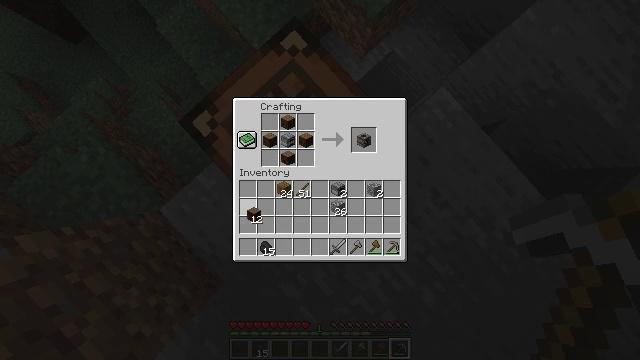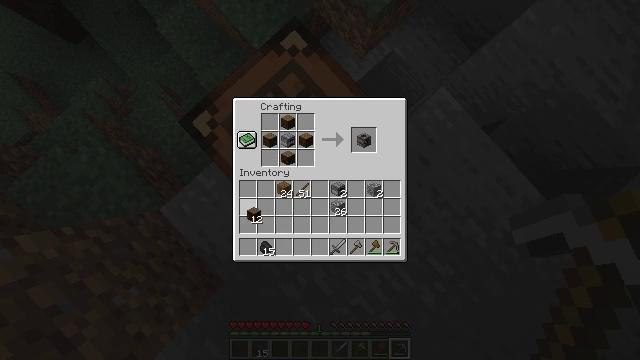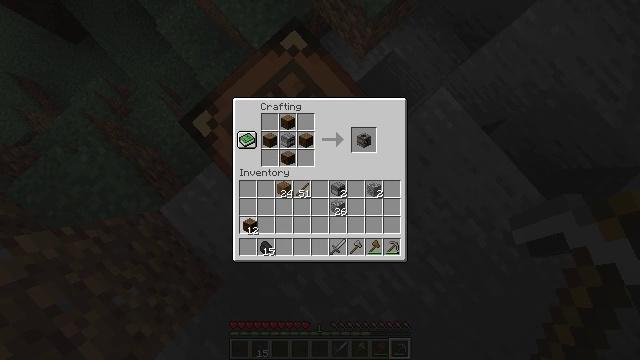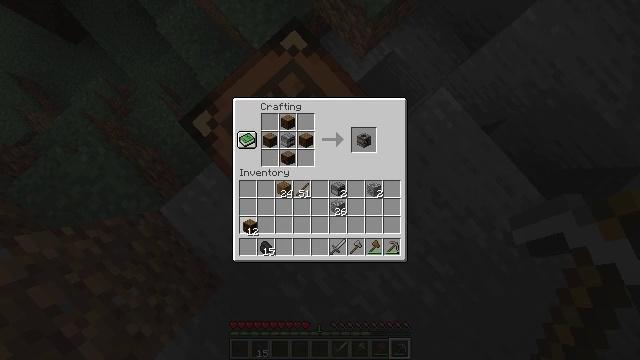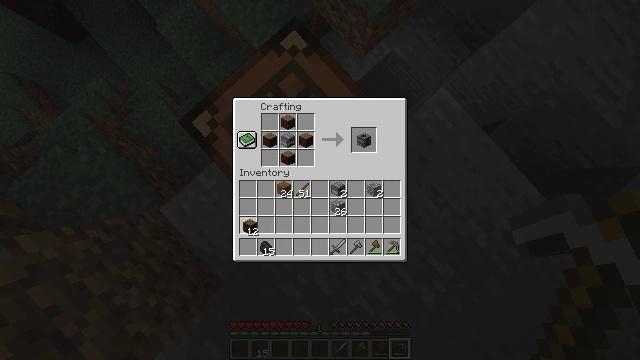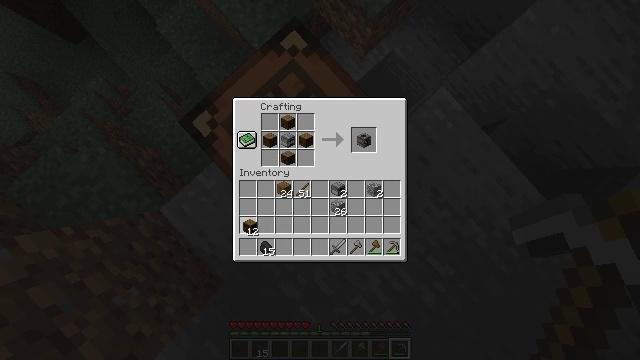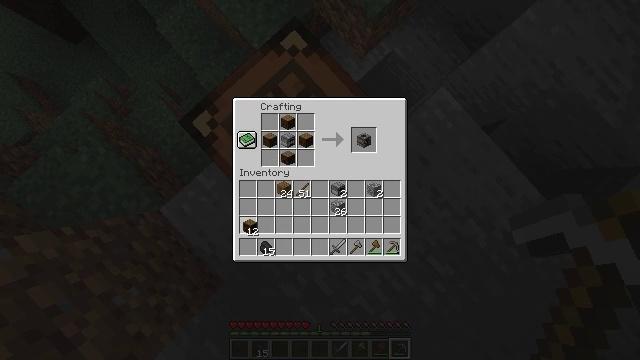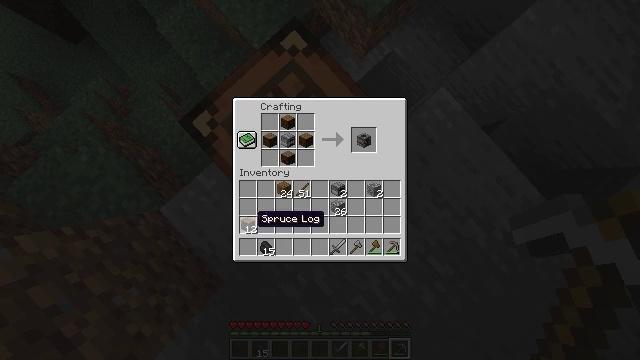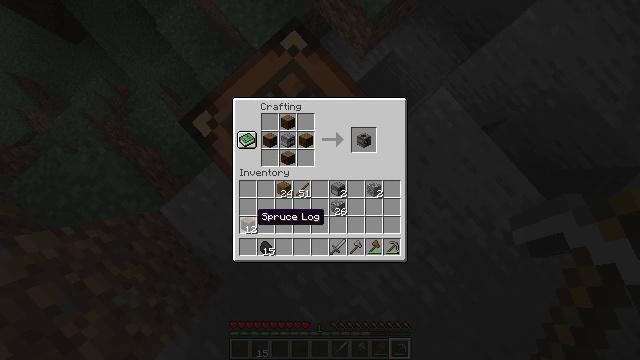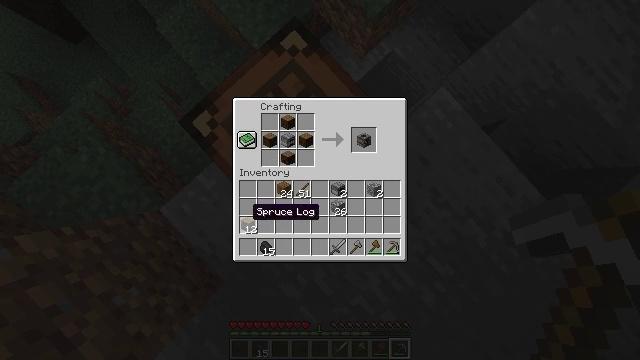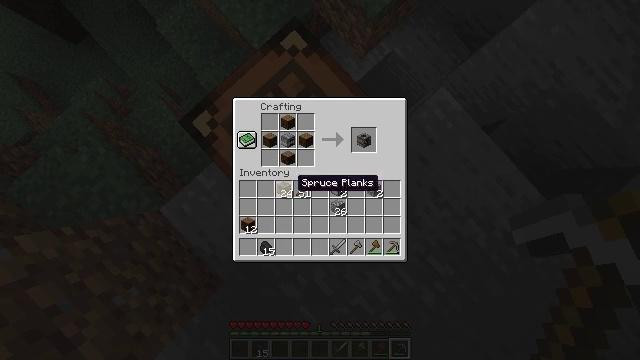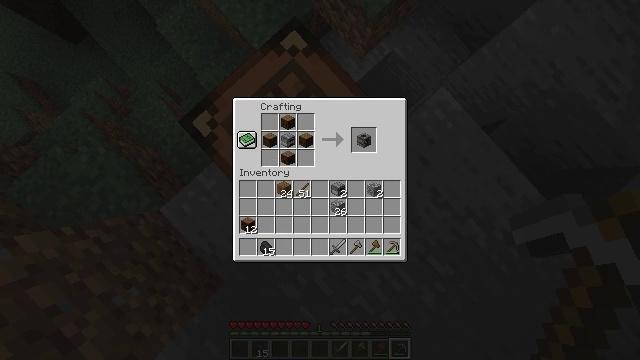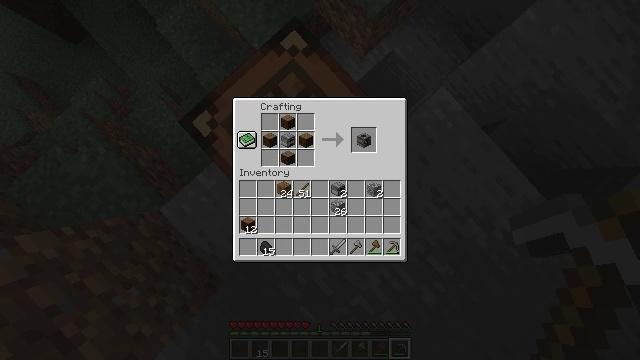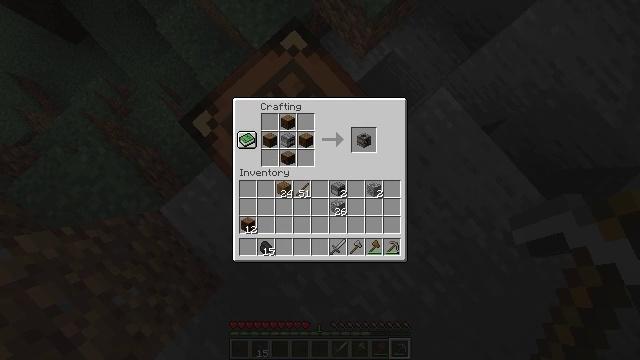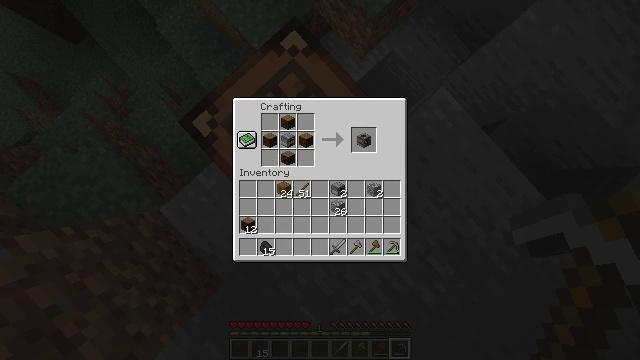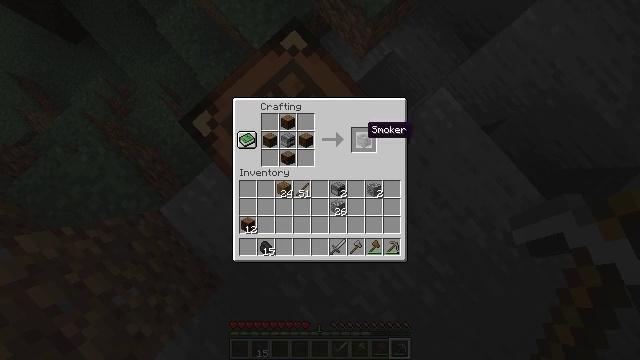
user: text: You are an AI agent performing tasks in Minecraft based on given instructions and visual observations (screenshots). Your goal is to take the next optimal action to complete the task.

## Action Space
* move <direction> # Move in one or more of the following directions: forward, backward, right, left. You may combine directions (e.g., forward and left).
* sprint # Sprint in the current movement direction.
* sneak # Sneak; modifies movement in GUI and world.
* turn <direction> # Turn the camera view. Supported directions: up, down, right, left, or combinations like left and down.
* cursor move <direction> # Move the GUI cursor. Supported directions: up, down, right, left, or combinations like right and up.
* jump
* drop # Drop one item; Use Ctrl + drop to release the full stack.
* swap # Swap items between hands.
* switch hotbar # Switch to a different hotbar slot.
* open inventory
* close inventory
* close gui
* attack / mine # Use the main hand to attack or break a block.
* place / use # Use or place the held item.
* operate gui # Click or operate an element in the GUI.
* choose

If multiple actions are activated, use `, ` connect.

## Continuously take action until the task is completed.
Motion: motion action
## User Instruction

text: Interact with the crafting table to create a smoker.
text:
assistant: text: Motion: no_op
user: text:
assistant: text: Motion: cursor move down
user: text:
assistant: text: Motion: no_op
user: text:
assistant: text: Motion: operate gui
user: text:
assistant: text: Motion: operate gui
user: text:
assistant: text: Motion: operate gui
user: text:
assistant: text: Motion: no_op
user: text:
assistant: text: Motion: no_op
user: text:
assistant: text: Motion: no_op
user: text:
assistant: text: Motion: cursor move right and up
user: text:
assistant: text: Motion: cursor move right and up
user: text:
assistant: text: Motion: cursor move right and up
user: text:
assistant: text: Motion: sneak, cursor move right and up
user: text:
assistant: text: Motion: sneak, cursor move right and up
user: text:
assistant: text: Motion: sneak
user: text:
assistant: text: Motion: sneak
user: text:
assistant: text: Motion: sneak, operate gui
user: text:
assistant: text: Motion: sneak, operate gui
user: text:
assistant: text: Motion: sneak, operate gui
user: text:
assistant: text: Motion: sneak, cursor move down
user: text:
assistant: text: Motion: sneak, cursor move down
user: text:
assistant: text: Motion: no_op